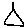
Label: triangle